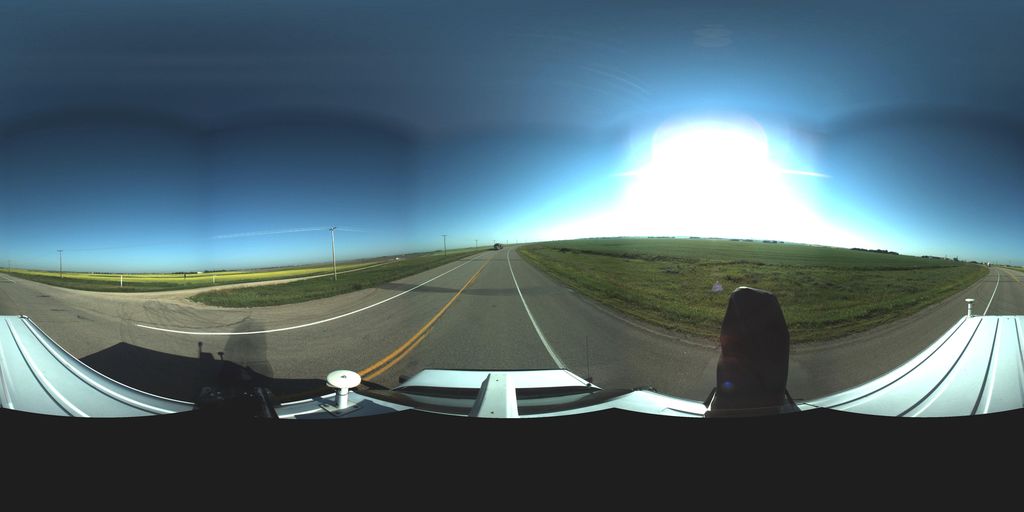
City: saskatoon